Question: I am using a UITableView with grouping. My first group I have built a custom cell with no background color, and I would also like to remove the border around the cell. How can I do this just for one section?
For my first cell, I would like to set the border/seperator style to [UIColor clearColor].

Apple does this in their contacts app, and I wanted to design something similar.
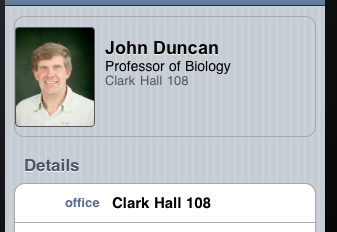
Answer: I believe what Apple uses for its contact heading is 'tableView:viewForHeaderInSection:' for section '0', instead of a cell in the first section. You can still specify a transparent background and the pinstripe will show behind it. The border will not be there as grouped table view section headers do not have borders.
Whether you built your custom cell in Interface Builder or using code, it should be a fairly trivial task to migrate those views from a 'UITableViewCell' to a 'UIView' for use with 'tableView:viewForHeaderInSection:'.
I don't know if you'll be able to keep the title for, say, section '1', unless you make a label containing that word and add it to the section '0' header view manually.